Question: Am using Android L v21 Support library for Android L's Toolbar-ActionBar. I want the items in the toolbar to be white in color. i.e. Navigation Back button, Action Buttons, Overflow Actions. If I use the dark version as the application theme(Theme.AppCompat.NoActionBar) then all the toolbar items are shown in white. But when I use the light version (Theme.AppCompat.Light.NoActionBar) for the application all the toolbar items are shown dark. I want to use the light theme and want to make the toolbar to be show in white.
I have used activity.setTitleTextColor() to change the title's text color but not sure how to change the color for the rest.

SOLUTION:
Thanks to @ianhanniballake
'''
<android.support.v7.widget.Toolbar
xmlns:android="http://schemas.android.com/apk/res/android"
xmlns:app="http://schemas.android.com/apk/res-auto"
android:id="@+id/toolbar"
android:layout_height="wrap_content"
android:layout_width="match_parent"
android:minHeight="?attr/actionBarSize"
android:background="?attr/colorPrimary"
app:theme="@style/ThemeOverlay.AppCompat.Dark.ActionBar"
app:popupTheme="@style/ThemeOverlay.AppCompat.Light"
/>
'''
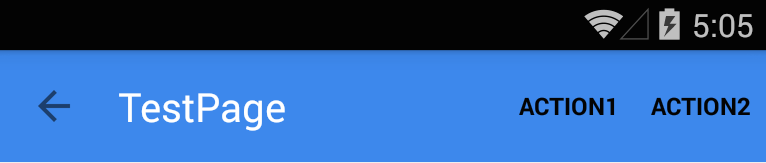
Answer: Per the <URL> under Styling:
> Styling of Toolbar is done differently to the standard action bar, and is set directly onto the view.
With the example of:
'''
<android.support.v7.widget.Toolbar
android:layout_height="wrap_content"
android:layout_width="match_parent"
android:minHeight="?attr/actionBarSize"
app:theme="@style/ThemeOverlay.AppCompat.ActionBar" />
'''
Note the 'app:theme' attribute which sets the action bar to use light color text / styling ('ThemeOverlay.AppCompat.Dark.ActionBar' does the opposite).